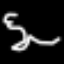
Label: frog